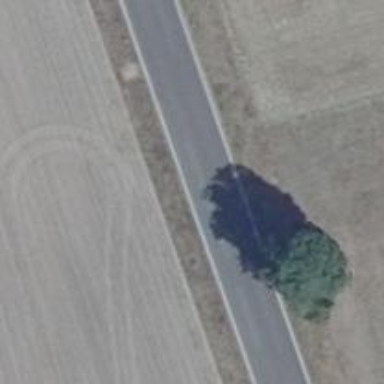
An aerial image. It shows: Deciduous tree with broadleaved leaves.